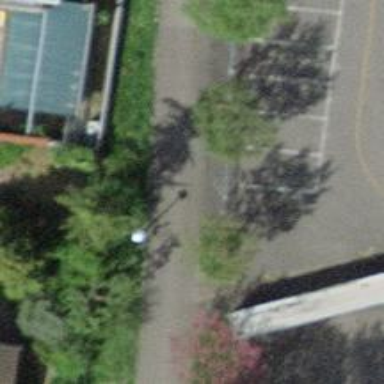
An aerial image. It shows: Asphalt footway.